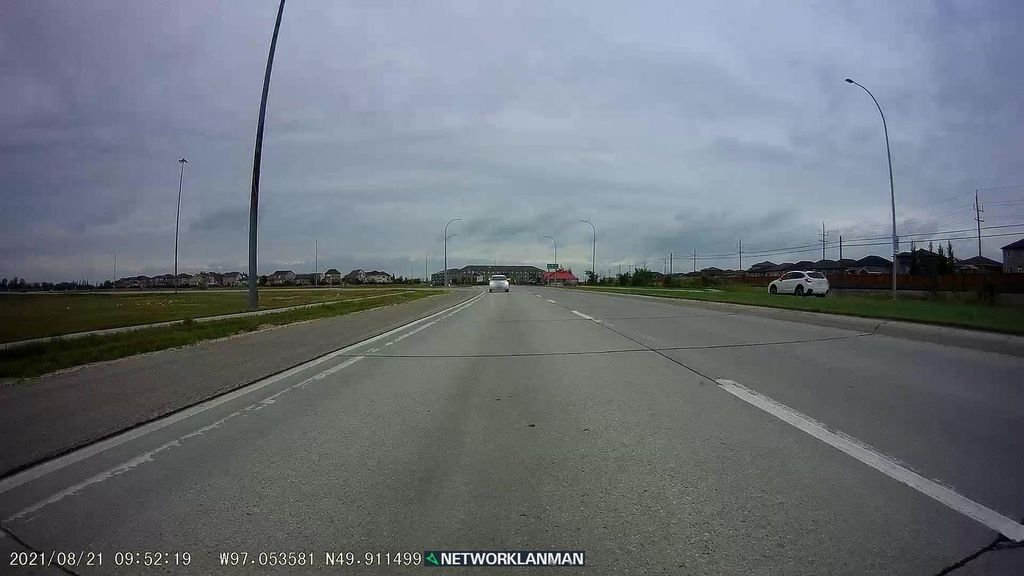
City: winnipeg